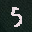
Label: 5